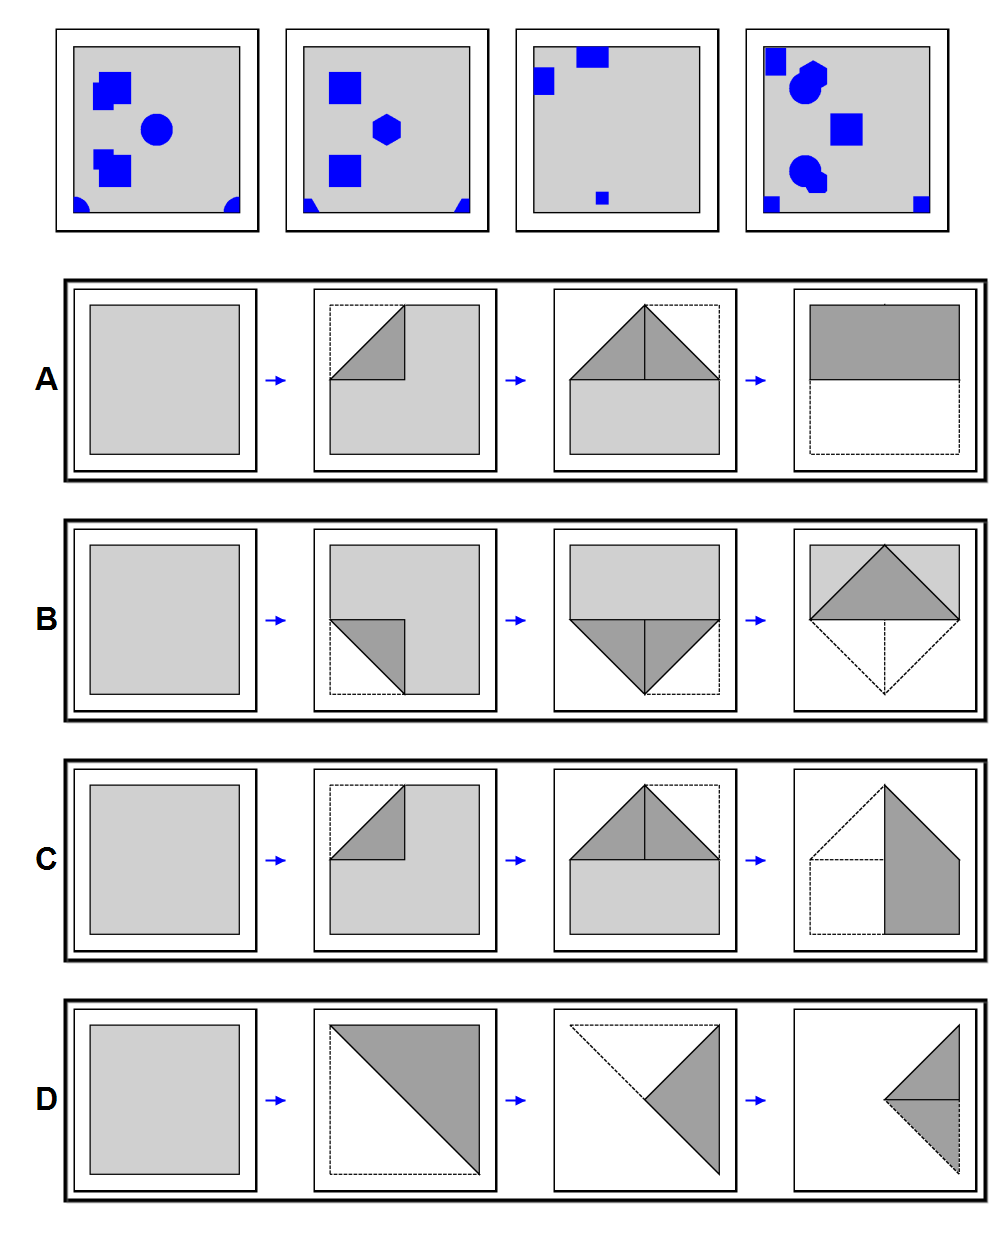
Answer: B